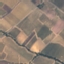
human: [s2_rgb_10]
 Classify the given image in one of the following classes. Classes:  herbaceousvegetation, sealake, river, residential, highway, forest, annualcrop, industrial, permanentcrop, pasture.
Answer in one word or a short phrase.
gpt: PermanentCrop